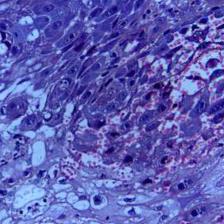
Diagnosis: OSCC